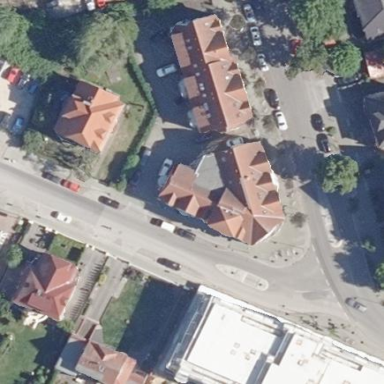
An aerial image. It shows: View of apartment building.